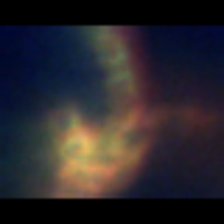
Taxon: Diatom_aggregate
Group: Diatoms